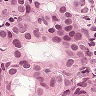
Metastatic tissue present: yes